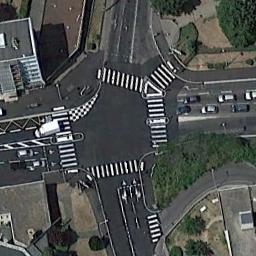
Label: intersection